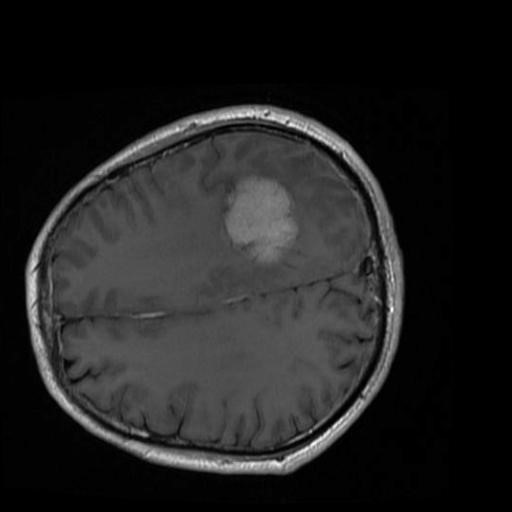
Label: brain_menin